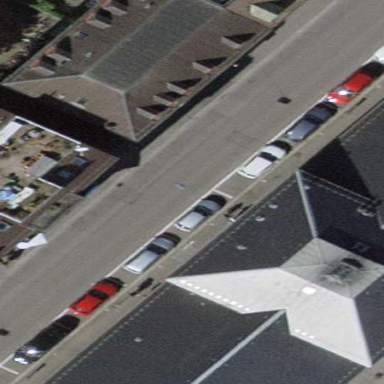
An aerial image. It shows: Parking lane.